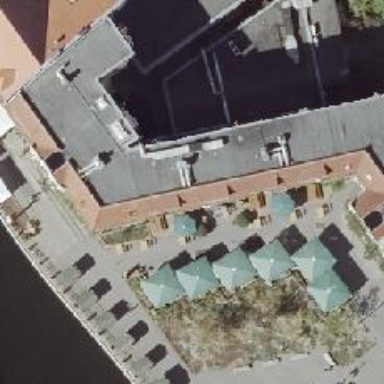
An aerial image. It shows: Restaurant.